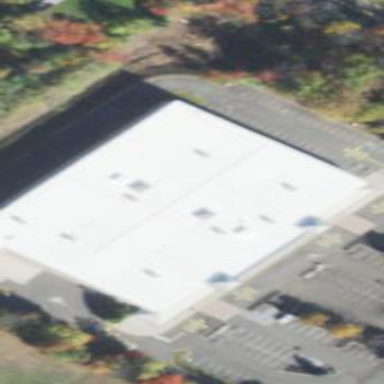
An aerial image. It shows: Commercial building.